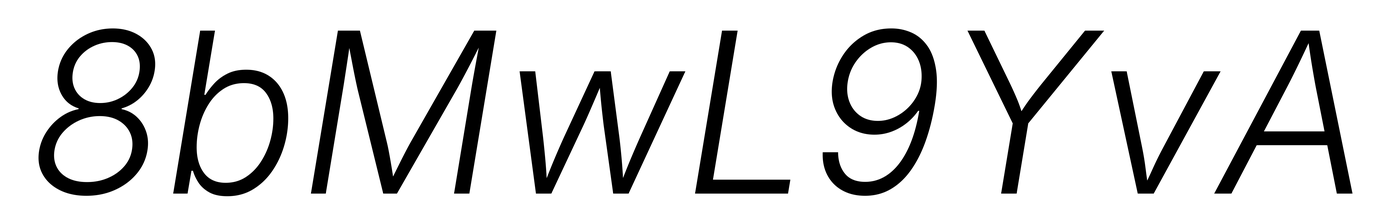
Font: Inter-Italic_Light_Italic